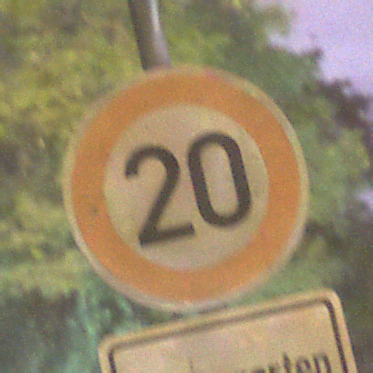
Verkehrszeichen: Geschwindigkeit20
Zusatzzeichen unten: HinweisDurchVerbaleAngabe9
Umgebung: Outdoor, Suburban
Tageszeit: Night
Wetter: PartlyCloudy
Licht: Artificial
Jahreszeit: NotSpecified
Kontrast: HighContrast